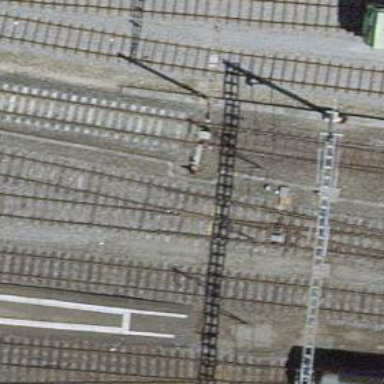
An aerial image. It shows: Railway switch.